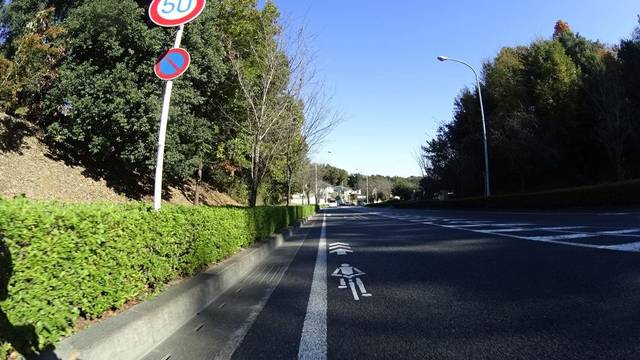
Region: Japan
Coordinates: 35.631, 139.467